Question: I wanted to make a circular Slider which is draggable and animatable. So far I've managed to build the slider and use the drag handle to move it around and even animate it. Sometimes animation goes wrong (wrong direction or shortest direction. I've subclassed a UIView (Will be a UIControl soon, just wanted to get the animation right first) added a PanGestureRecognizer and several layers for the drawing.

So how do I fix this weird behaviour? I've someone could help me here, I'd be thankful :)
Here's the sample project -> <URL>
Thanks a lot!
EDIT:
Here's the drawing code:
'''
CALayer *aLayer = [CALayer layer];
aLayer.bounds = CGRectMake(0, 0, 170, 170);
aLayer.position = self.center;
aLayer.transform = CATransform3DMakeRotation(M_PI_4, 0, 0, 1);
self.handleHostLayer = [CALayer layer];
self.handleHostLayer.bounds = CGRectMake(0, 0, 170, 170);
self.handleHostLayer.position = CGPointMake(CGRectGetMaxX(aLayer.bounds) - 170/2.0, CGRectGetMaxY(aLayer.bounds) - 170/2.0);
[aLayer addSublayer:self.handleHostLayer];
[self.layer addSublayer:aLayer];
self.handle = [CALayer layer];
self.handle.bounds = CGRectMake(0, 0, 50, 50);
self.handle.cornerRadius = 25;
self.handle.backgroundColor = [UIColor whiteColor].CGColor;
self.handle.masksToBounds = NO;
self.handle.shadowOffset = CGSizeMake(3.0, 0.0);
self.handle.shadowRadius = 0;
self.handle.shadowOpacity = .15;
self.handle.shadowColor = [UIColor blackColor].CGColor;
[self.handleHostLayer addSublayer:self.self.handle];
'''
Here's the animation code:
'''
CGFloat handleTarget = ToRad(DEG);
CABasicAnimation *rotationAnimation = [CABasicAnimation animationWithKeyPath:@"transform.rotation"];
rotationAnimation.fromValue = @([[self.handleHostLayer valueForKeyPath:@"transform.rotation"] floatValue]);
rotationAnimation.toValue = @(handleTarget);
rotationAnimation.duration = .5;
rotationAnimation.removedOnCompletion = NO;
rotationAnimation.fillMode = kCAFillModeForwards;
rotationAnimation.cumulative = YES;
rotationAnimation.timingFunction = [CAMediaTimingFunction functionWithName:kCAMediaTimingFunctionEaseOut];
[self.handleHostLayer addAnimation:rotationAnimation forKey:@"transform.rotation"];
'''
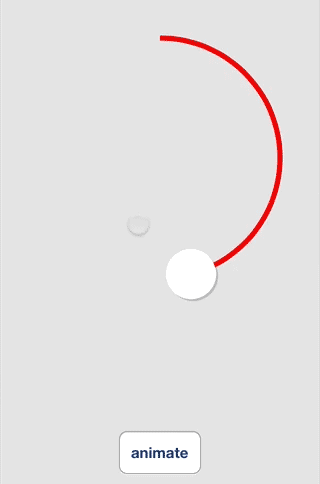
Answer: OK, I looked at your project. Your problem is that the to and from angles don't both fall in the 0<=F<2p range.
You can make sure that they do by adding and removing 2p until they both are within that range.
'''
CGFloat fromAngle = [[self.handleHostLayer valueForKeyPath:@"transform.rotation"] floatValue];
CGFloat toAngle = handleTarget;
while (fromAngle >= 2.0*M_PI) { fromAngle -= 2*M_PI; }
while (toAngle >= 2.0*M_PI) { toAngle -= 2*M_PI; }
while (fromAngle < 0.0) { fromAngle += 2*M_PI; }
while (toAngle < 0.0) { toAngle += 2*M_PI; }
CABasicAnimation *rotationAnimation = [CABasicAnimation animationWithKeyPath:@"transform.rotation"];
rotationAnimation.fromValue = @(fromAngle);
rotationAnimation.toValue = @(toAngle);
// As before...
'''
---
Another things you could change is the misuse of 'removeOnCompletion'. I did a long explanation in <URL> about why it's bad to do so.
In short: you are not animating from the value that you think you are animating since you inadvertently introduce a difference between the value of the layers property and what you see on screen.
Skip that line all together. You can also skip the skip the cumulative line since you are not repeating the animation. Now, if your animations doesn't stick: set the model value to its final value before adding the animation to it.